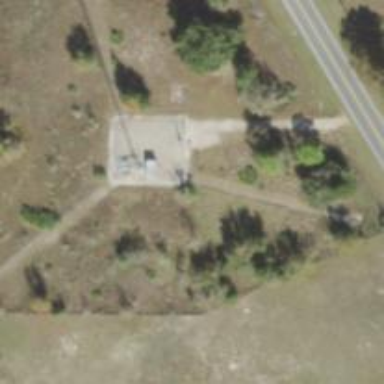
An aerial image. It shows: Communication mast tower.